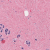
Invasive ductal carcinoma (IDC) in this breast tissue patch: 1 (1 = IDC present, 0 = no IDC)